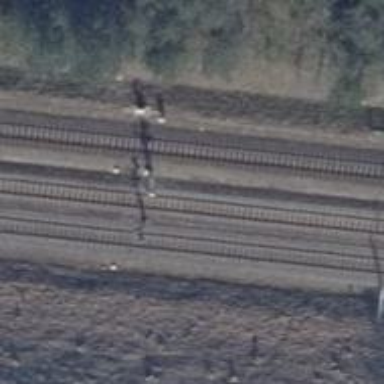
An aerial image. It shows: Railway signal.